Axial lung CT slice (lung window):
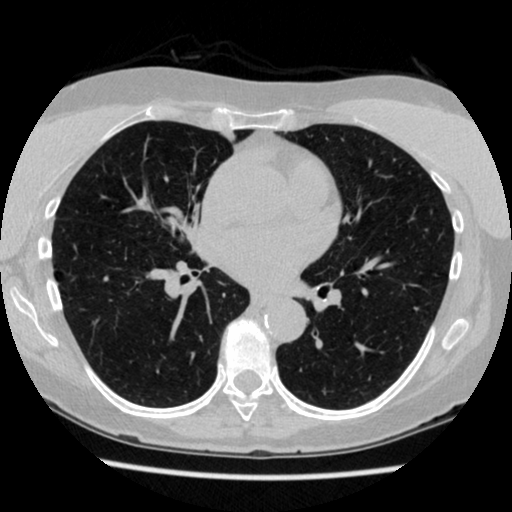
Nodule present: no